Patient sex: M
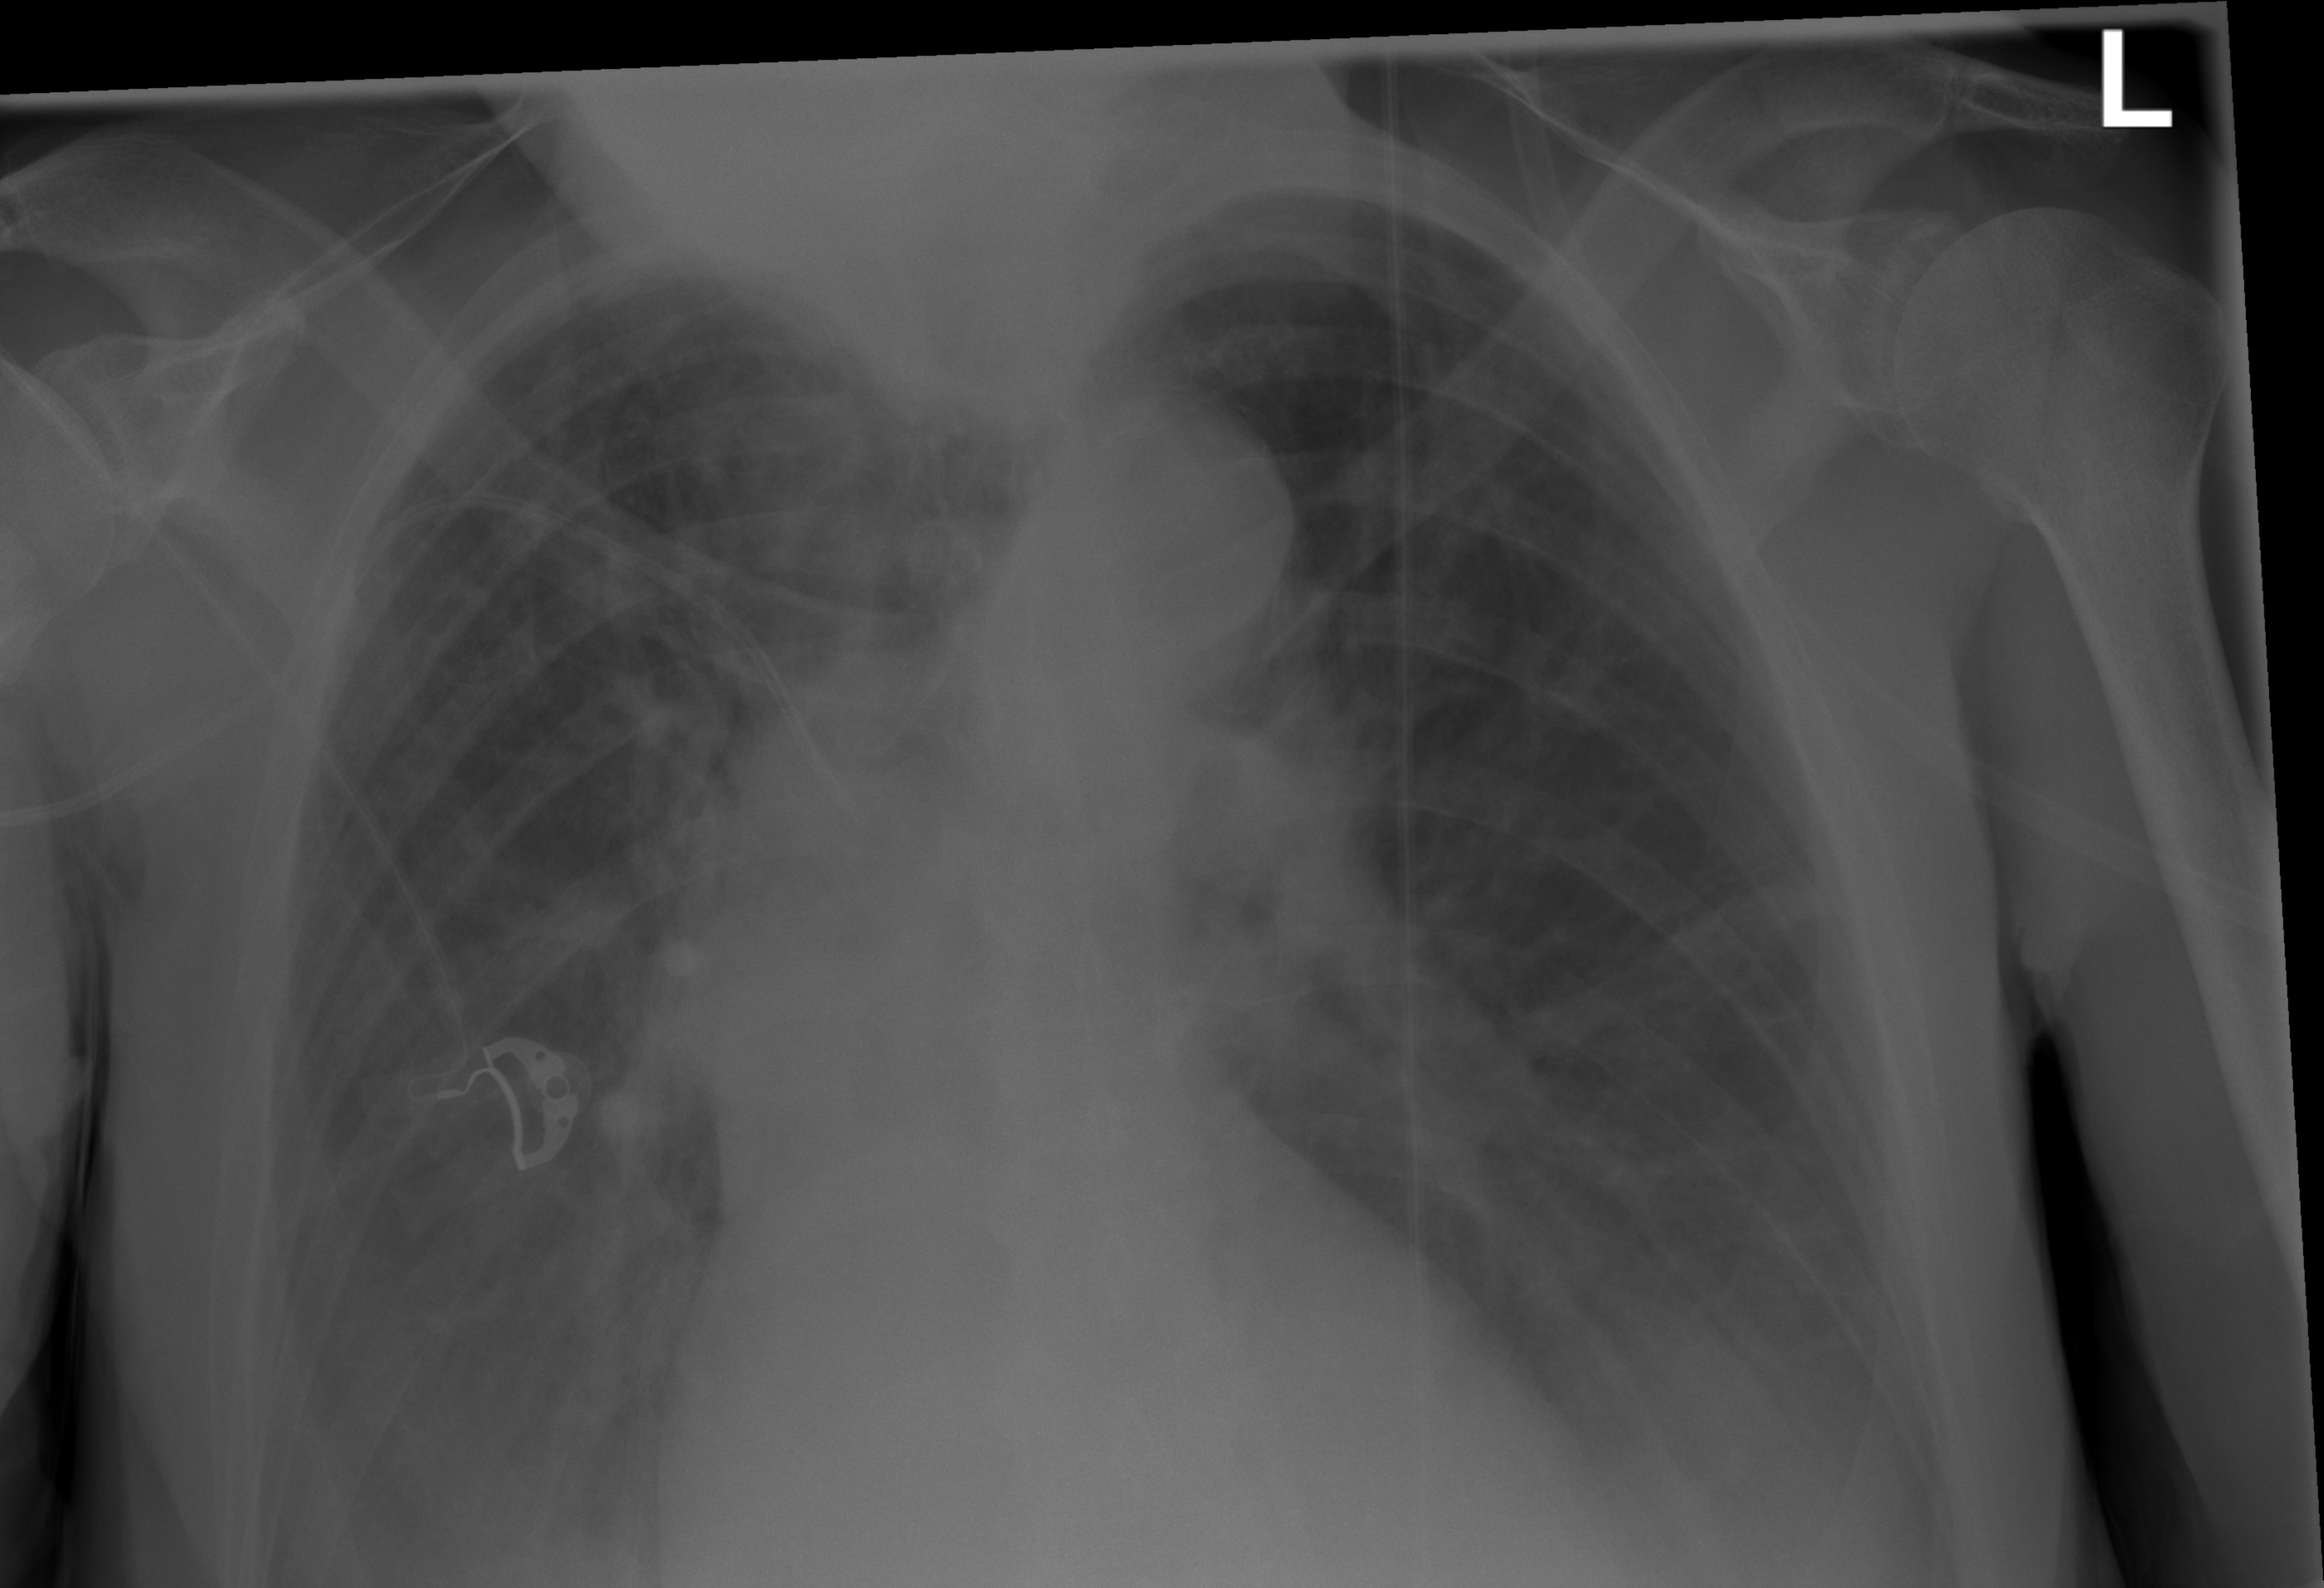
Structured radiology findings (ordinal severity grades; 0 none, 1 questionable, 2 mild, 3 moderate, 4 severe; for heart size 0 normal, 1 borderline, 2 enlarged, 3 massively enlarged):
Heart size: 2
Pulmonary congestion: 2
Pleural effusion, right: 2
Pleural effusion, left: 2
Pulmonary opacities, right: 0
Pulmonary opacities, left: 0
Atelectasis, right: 2
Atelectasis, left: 2